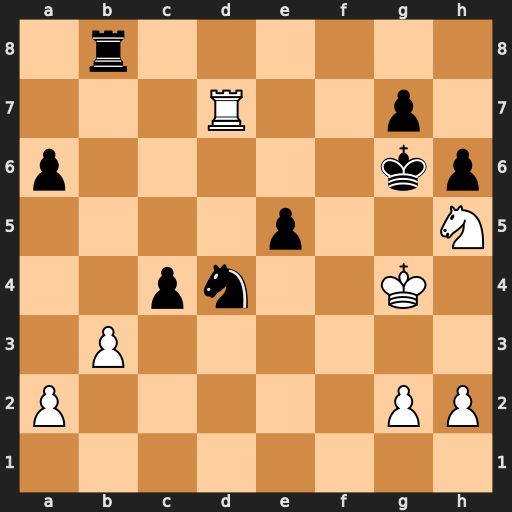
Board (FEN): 1r6/3R2p1/p5kp/4p2N/2pn2K1/1P6/P5PP/8
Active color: w
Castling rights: -
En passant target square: -
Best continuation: Rxg7#